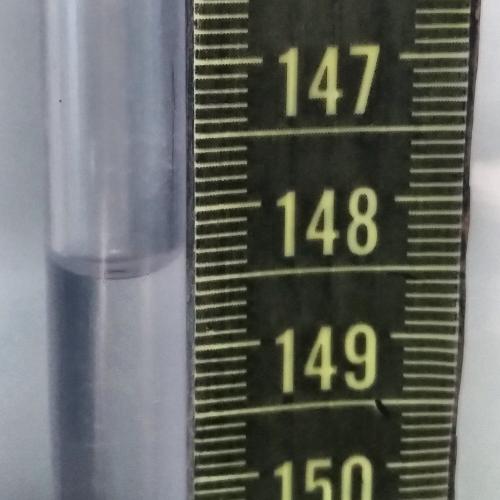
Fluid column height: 148.4 cm